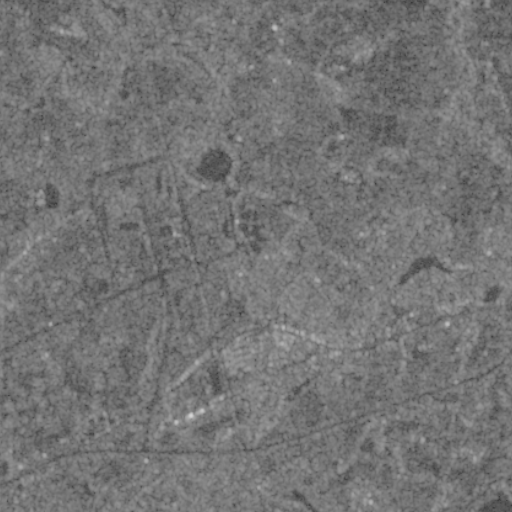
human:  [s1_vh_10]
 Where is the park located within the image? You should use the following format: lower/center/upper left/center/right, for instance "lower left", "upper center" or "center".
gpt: The park is located in the lower center of the image.
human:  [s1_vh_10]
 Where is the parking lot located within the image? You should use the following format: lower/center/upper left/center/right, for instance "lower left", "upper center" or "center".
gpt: The parking lot is located in the center left of the image.
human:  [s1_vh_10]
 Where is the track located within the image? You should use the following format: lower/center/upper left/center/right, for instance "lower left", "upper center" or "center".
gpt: The track is located in the lower center of the image.
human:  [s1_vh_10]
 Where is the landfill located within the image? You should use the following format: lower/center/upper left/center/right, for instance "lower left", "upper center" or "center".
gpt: There is no landfill in the image.

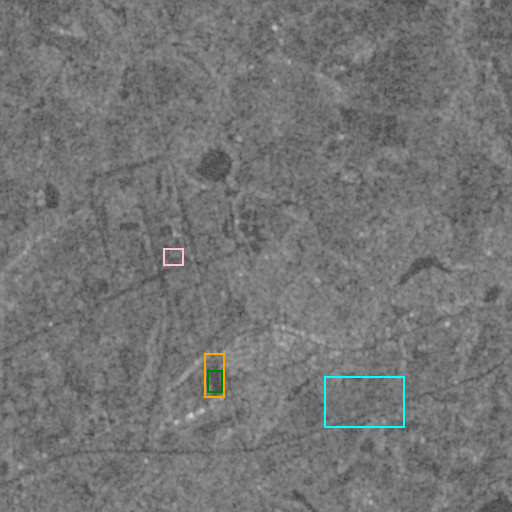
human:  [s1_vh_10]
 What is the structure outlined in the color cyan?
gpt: The structure outlined in cyan is a crop field.
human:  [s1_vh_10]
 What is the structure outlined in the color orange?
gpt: The structure outlined in orange is a park.
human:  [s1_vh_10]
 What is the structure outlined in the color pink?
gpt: The structure outlined in pink is a parking lot.
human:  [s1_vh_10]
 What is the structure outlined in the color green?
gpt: The structure outlined in green is a track.
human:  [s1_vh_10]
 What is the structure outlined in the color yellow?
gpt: There is no yellow outline.